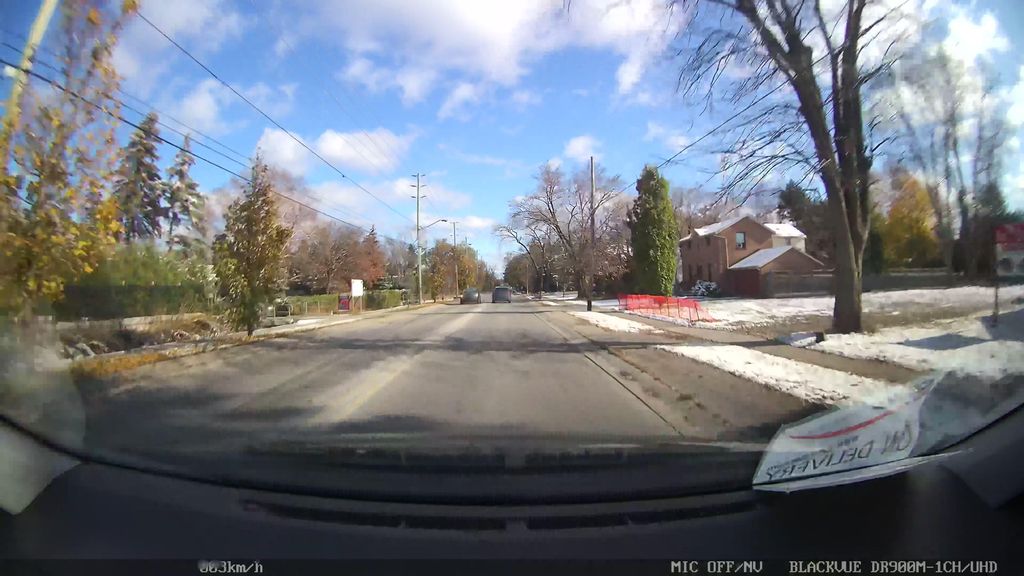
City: toronto